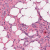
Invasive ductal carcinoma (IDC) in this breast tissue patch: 1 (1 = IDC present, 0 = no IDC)